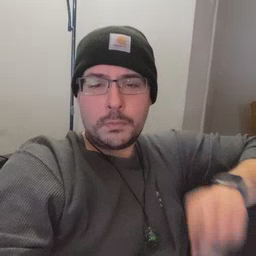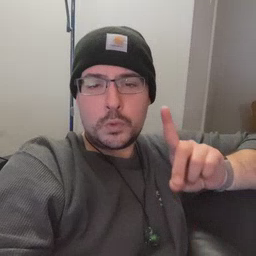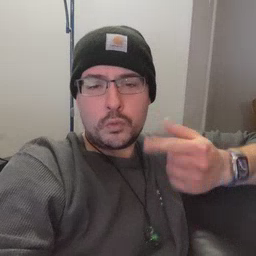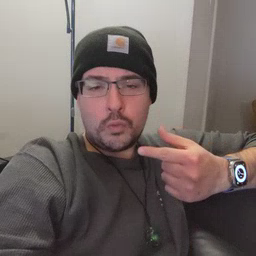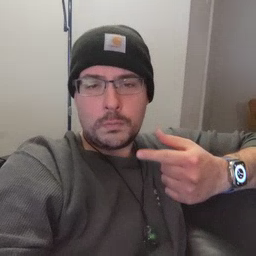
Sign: dog